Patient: sex F, age 52
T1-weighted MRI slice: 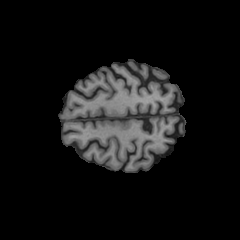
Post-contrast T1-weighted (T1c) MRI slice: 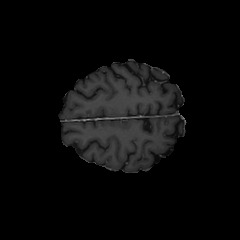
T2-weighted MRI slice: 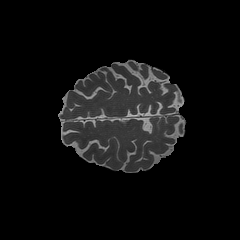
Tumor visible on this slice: no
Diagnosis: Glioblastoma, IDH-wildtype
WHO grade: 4